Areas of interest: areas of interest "Commercial service"
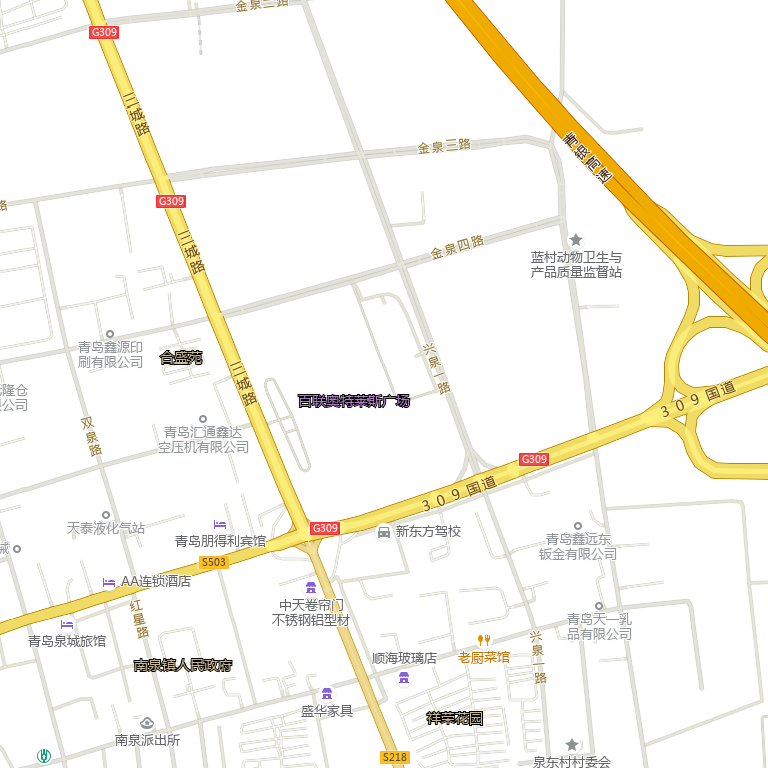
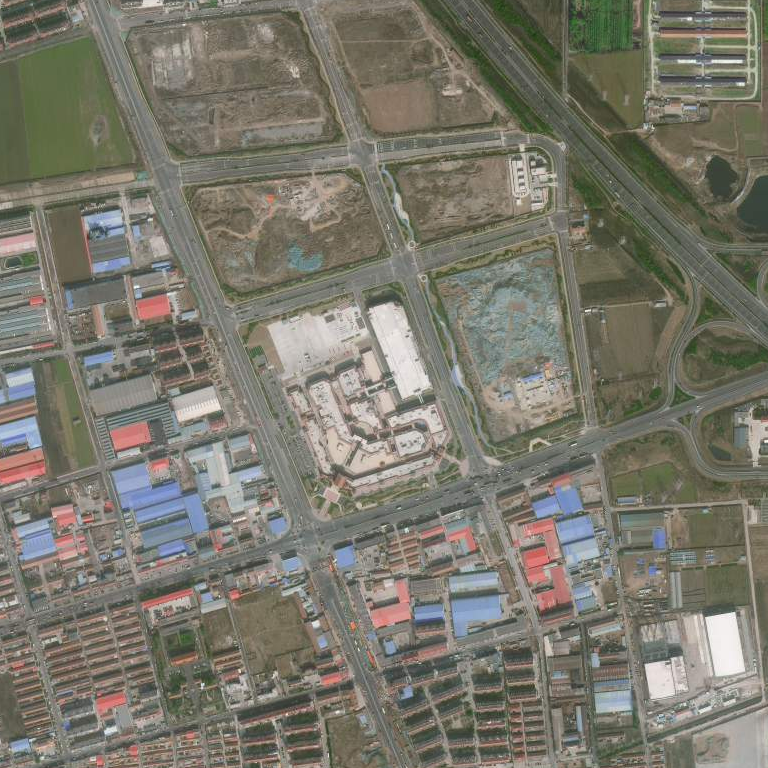